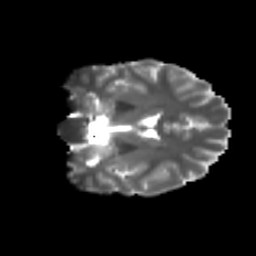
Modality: T2w
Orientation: coronal
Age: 21
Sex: male
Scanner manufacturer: ge
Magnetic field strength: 3 T
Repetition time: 7.8 s
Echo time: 0.0606 s